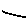
Label: line